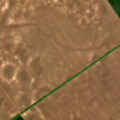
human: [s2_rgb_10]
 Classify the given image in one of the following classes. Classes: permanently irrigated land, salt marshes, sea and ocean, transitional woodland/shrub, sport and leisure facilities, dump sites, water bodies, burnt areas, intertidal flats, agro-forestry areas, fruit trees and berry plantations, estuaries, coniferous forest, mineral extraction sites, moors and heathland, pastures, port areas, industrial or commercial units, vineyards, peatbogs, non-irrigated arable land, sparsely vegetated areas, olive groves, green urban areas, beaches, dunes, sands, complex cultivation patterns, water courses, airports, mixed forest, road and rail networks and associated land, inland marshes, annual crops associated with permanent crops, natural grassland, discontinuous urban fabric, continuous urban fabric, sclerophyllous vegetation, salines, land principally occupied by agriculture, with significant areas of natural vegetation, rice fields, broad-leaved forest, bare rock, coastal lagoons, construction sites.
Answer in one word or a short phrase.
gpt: non-irrigated arable land